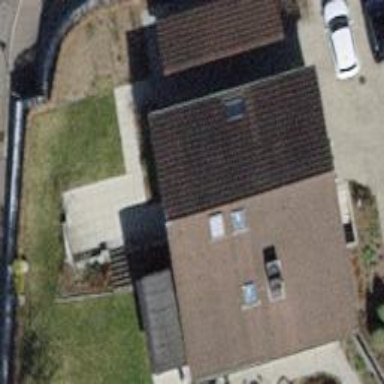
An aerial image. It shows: Building with tile roof.